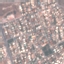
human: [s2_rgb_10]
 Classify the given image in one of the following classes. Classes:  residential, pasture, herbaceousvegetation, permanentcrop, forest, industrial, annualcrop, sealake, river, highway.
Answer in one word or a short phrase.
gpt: Residential